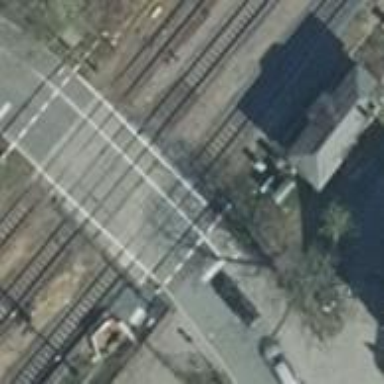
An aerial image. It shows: Railway crossing.